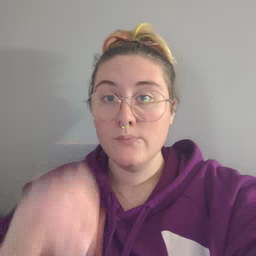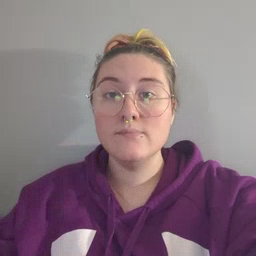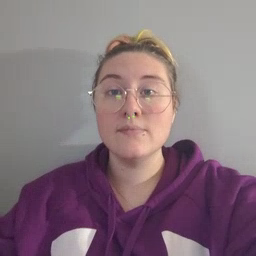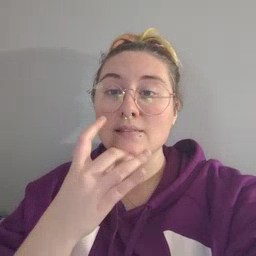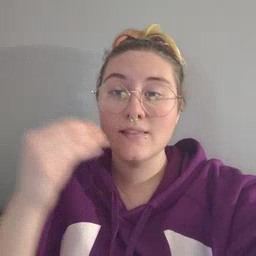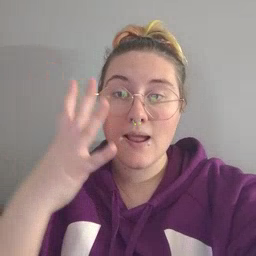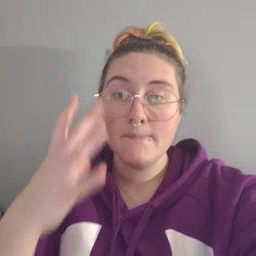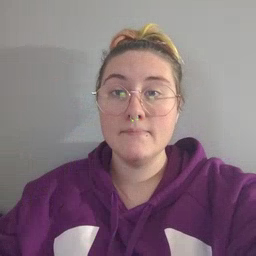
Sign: lamp